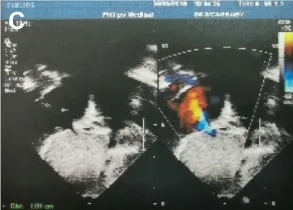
The developmental anomalies of the proband. (C) Echocardiogram showing a 1.1 cm atrial septal defect.
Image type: radiology (ultrasound)